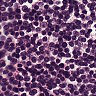
Metastatic tissue present: no